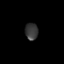
Tissue: prostate
Cell type: T cells
Senescence score: 0.3147
Nuclear area (px): 213
Mean DAPI intensity: 56.272